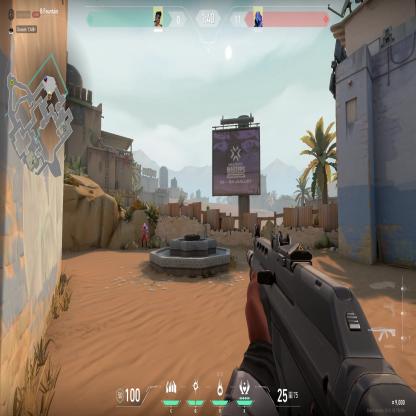
Label: enemy